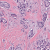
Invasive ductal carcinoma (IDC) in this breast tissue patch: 1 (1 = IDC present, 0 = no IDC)